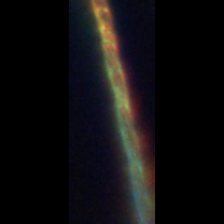
Taxon: Psuedo-nitzschia
Group: Diatoms